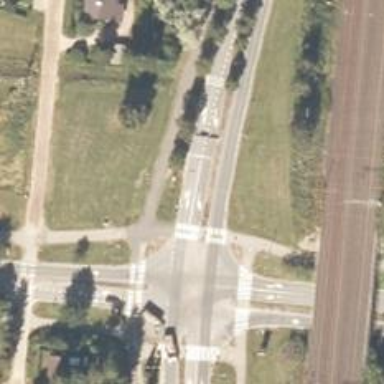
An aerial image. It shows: Tertiary road with asphalt surface leading to roundabout junction.